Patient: sex F, age 55
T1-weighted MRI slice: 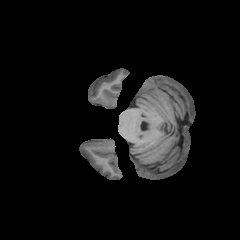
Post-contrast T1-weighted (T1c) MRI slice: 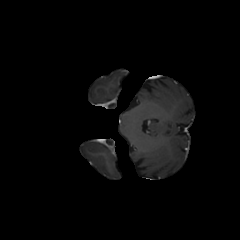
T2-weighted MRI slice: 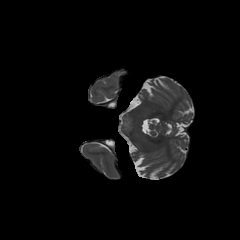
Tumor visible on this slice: no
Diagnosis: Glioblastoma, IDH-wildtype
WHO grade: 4